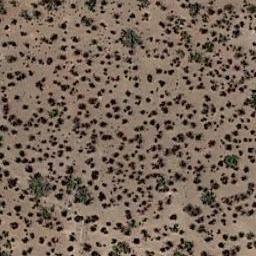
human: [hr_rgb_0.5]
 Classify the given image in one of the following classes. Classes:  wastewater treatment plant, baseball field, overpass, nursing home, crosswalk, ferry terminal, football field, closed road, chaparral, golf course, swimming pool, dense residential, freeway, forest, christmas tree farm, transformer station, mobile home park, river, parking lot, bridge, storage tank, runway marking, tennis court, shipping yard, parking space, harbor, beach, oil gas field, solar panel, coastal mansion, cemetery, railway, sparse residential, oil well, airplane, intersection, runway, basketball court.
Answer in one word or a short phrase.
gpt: chaparral